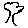
Label: tree